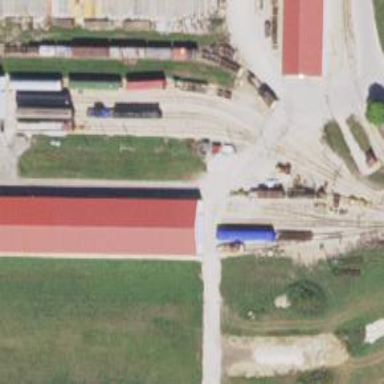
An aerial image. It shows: Preserved railway yard with rails.